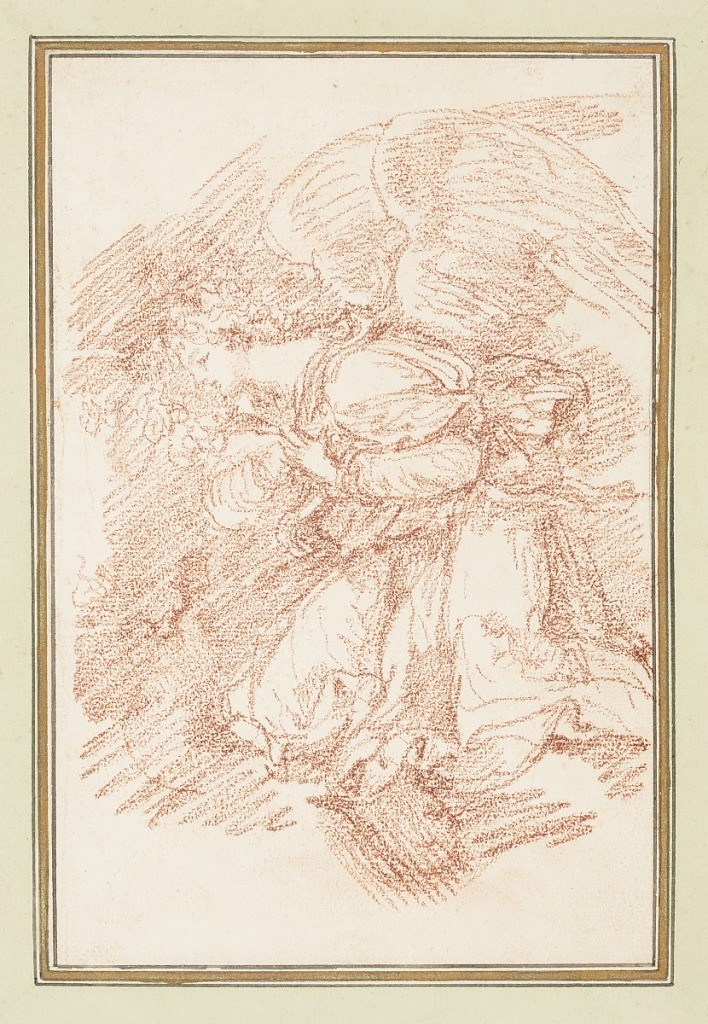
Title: Kneeling winged figure
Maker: Jean-Robert Ango, French, active in Rome 1759 –1770, d. 1773
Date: ca. 1759–70
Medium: Red chalk on paper
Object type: Drawing
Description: Winged figure kneeling and leaning foward. The figure's hands are brought to its chest.